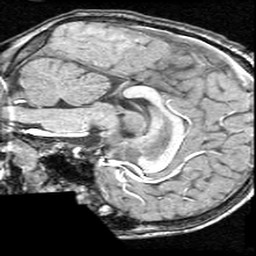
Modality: T1w
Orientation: sagittal
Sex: male
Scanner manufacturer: ge
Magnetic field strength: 1.5 T
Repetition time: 21 s
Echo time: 0.008 s